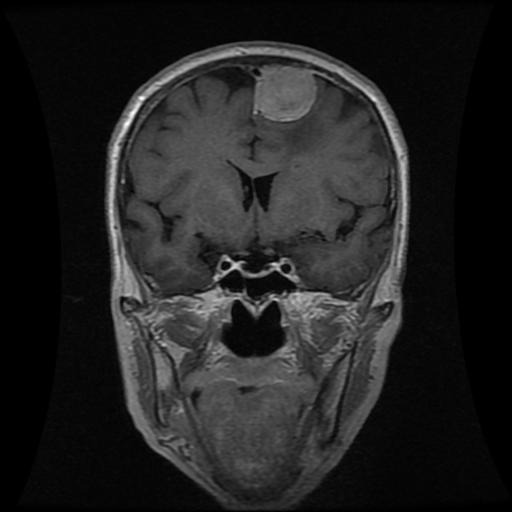
Label: meningioma